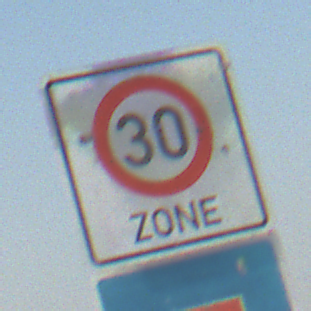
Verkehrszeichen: BeginnZone30
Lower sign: Sackgasse
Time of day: MorningAfternoon
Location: Outdoor (Special)
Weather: Clear
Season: NotSpecified
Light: Natural